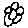
Label: flower